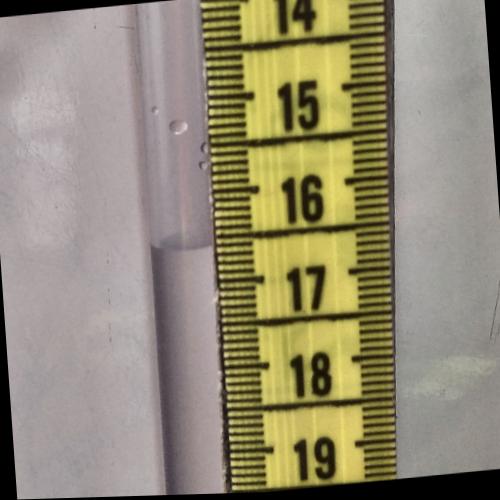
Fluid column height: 16.6 cm